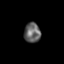
Tissue: skin
Cell type: Epithelial cells
Senescence score: 0.2822
Nuclear area (px): 326
Mean DAPI intensity: 98.061